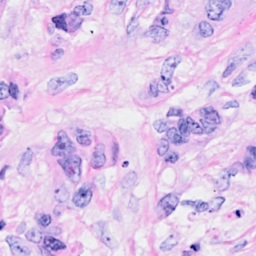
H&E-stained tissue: Breast